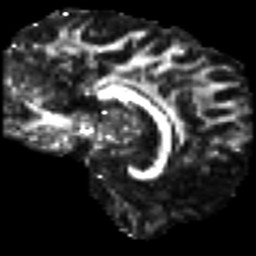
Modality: FA
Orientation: sagittal
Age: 25
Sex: male
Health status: ill
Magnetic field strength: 3 T
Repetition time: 8.4 s
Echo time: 0.0926 s